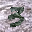
Label: 3